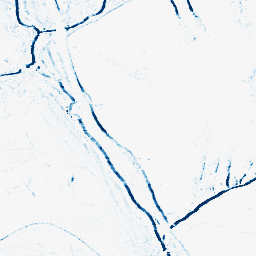
Category: morphological
Decomposition family: morphological_rect
Decomposition parameters: operation: closing
width: 5
height: 3
Upsampling method: sinc_hamming
Upsampling parameters: scale: 2
kernel_size: 8
Upsampling scale: 2